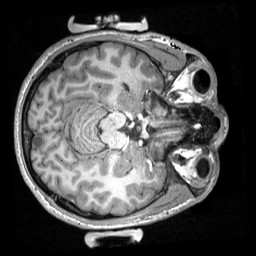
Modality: T1w
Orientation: axial
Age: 22
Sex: male